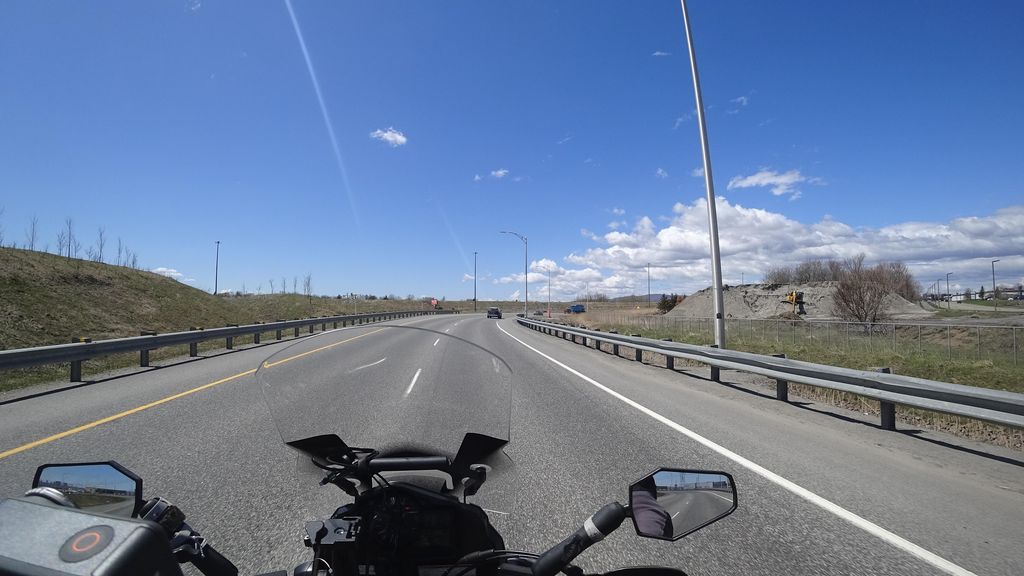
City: quebec_city